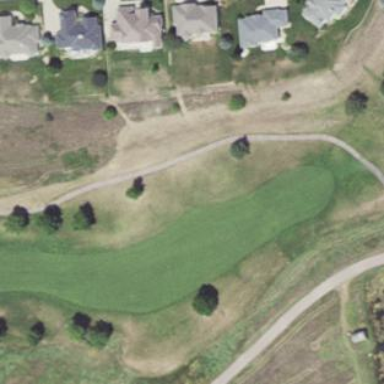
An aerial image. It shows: Golf fairway surrounded by grass.